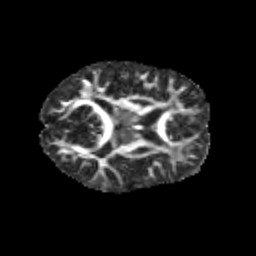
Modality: FA
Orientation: axial
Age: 9
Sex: male
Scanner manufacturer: siemens
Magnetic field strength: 3 T
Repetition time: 3.8 s
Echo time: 0.07 s